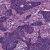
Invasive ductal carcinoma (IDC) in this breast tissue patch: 1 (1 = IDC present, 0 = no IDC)